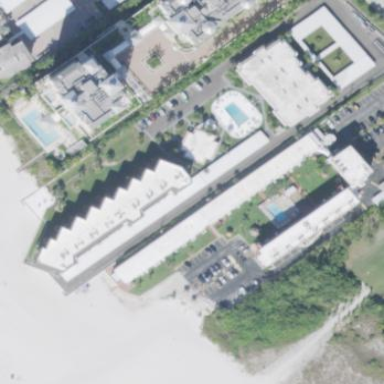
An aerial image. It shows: Hotel building.